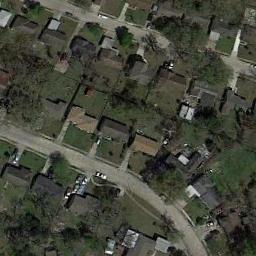
Label: residential